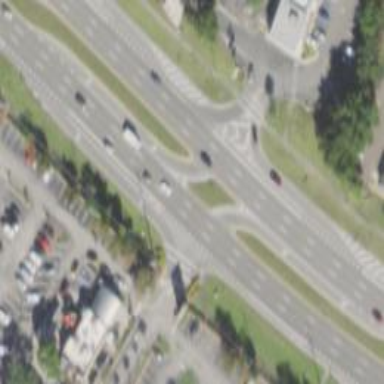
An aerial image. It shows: Primary link highway with asphalt surface.